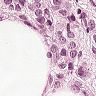
Metastatic tissue present: yes